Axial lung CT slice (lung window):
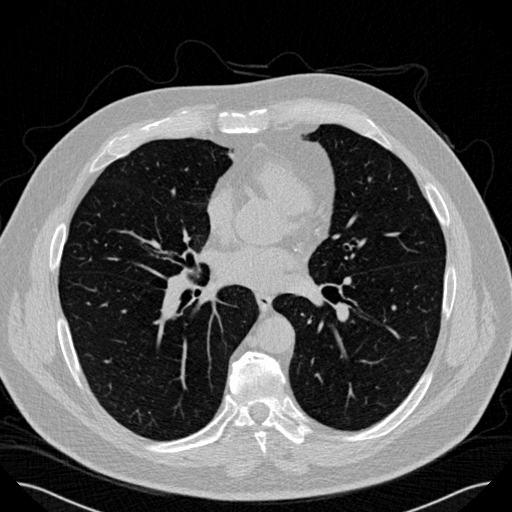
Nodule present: no